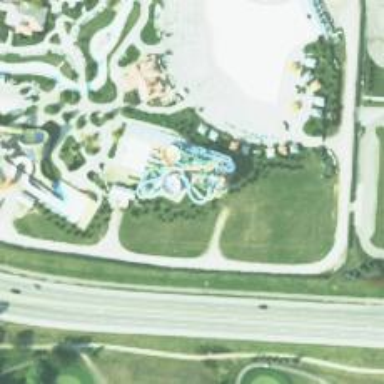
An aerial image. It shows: Aqua-colored water slide attraction.